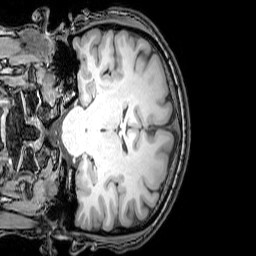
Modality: T1w
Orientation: coronal
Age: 26
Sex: male
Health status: healthy
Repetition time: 0.081 s
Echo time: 0.037 s